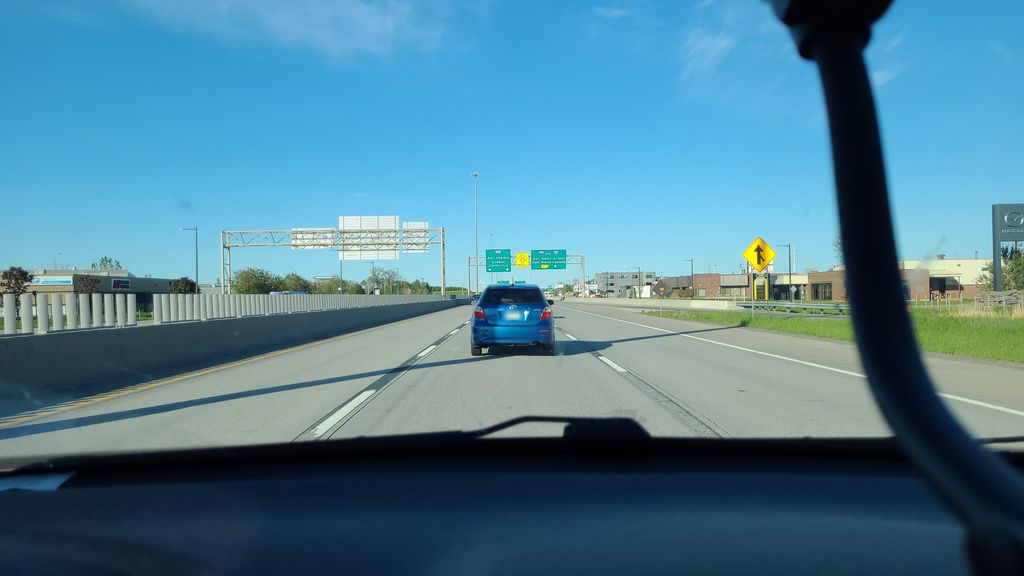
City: quebec_city